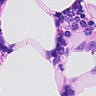
Metastatic tissue present: no